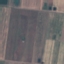
Land use / land cover class: PermanentCrop